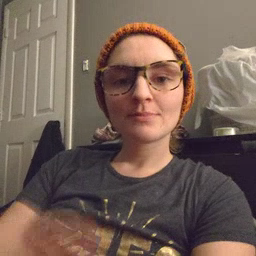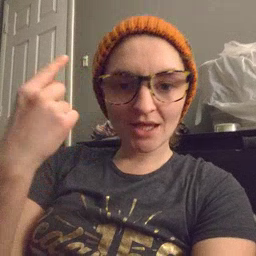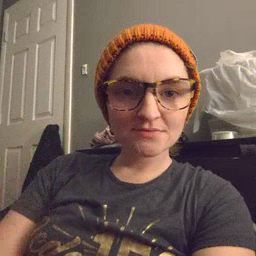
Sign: black